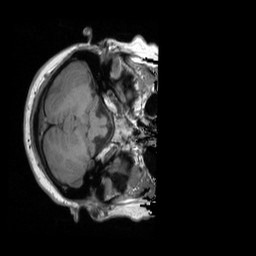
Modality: T1w
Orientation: axial
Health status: ill
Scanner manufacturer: siemens
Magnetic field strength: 3 T
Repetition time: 1.9 s
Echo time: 0.00247 s